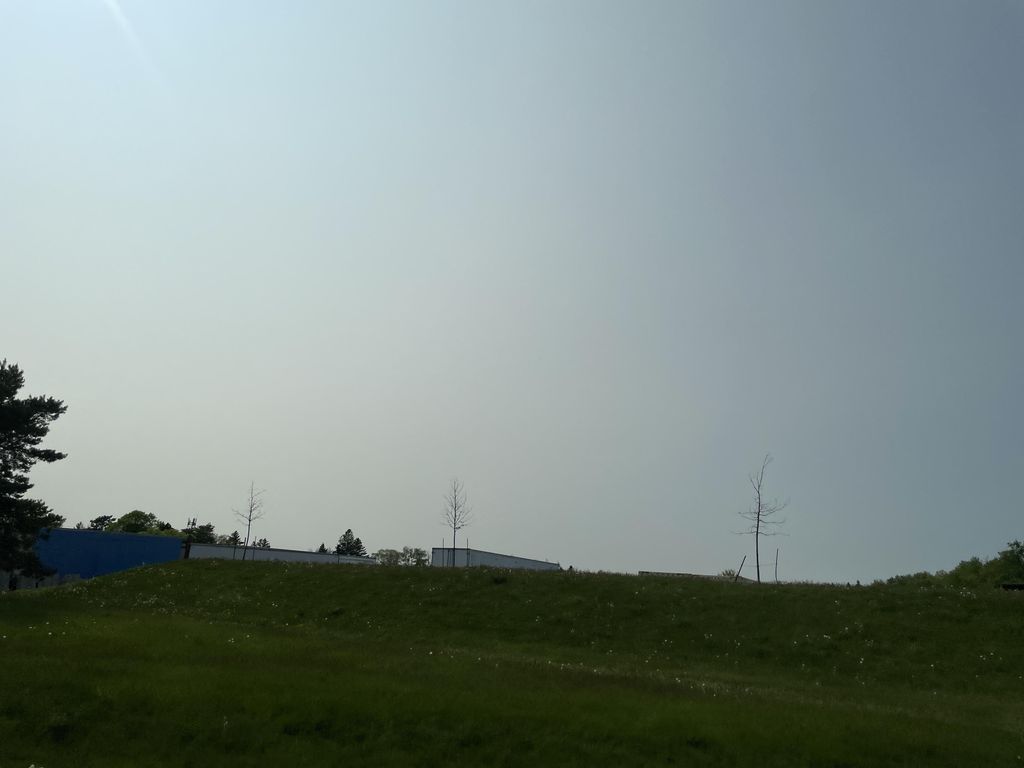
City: kitchener-waterloo